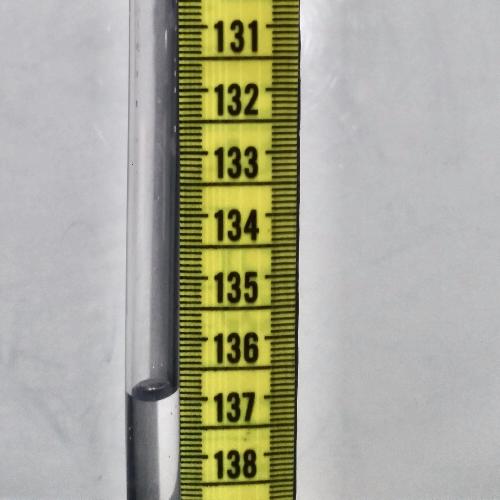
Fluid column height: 136.9 cm